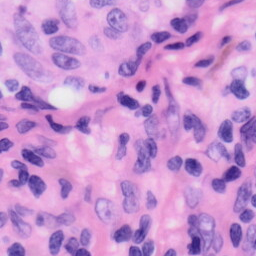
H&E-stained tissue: Skin